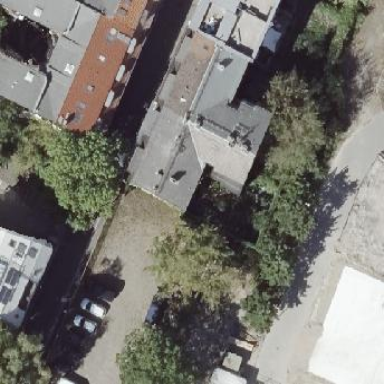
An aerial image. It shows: Residential building.